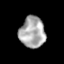
Tissue: lung
Cell type: Others
Senescence score: 0.2072
Nuclear area (px): 778
Mean DAPI intensity: 170.463